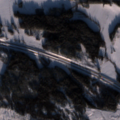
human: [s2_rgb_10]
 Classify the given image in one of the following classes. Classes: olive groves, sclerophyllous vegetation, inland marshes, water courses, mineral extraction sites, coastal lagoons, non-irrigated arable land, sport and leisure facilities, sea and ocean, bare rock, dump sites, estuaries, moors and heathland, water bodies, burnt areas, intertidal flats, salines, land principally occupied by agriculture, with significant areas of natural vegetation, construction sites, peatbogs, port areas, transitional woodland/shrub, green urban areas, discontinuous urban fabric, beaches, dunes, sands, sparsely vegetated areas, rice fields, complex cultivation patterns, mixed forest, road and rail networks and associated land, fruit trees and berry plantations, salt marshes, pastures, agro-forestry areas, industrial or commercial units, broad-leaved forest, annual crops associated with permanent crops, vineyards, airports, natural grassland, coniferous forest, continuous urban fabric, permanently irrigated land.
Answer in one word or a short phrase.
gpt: road and rail networks and associated land, non-irrigated arable land, land principally occupied by agriculture, with significant areas of natural vegetation, coniferous forest, mixed forest